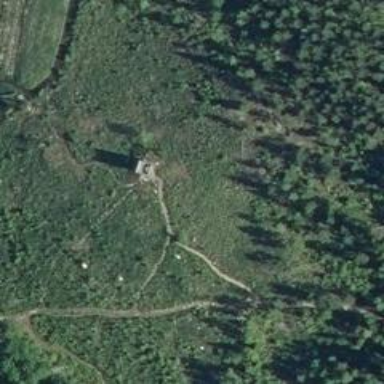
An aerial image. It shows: Bird hide located in leisure land.